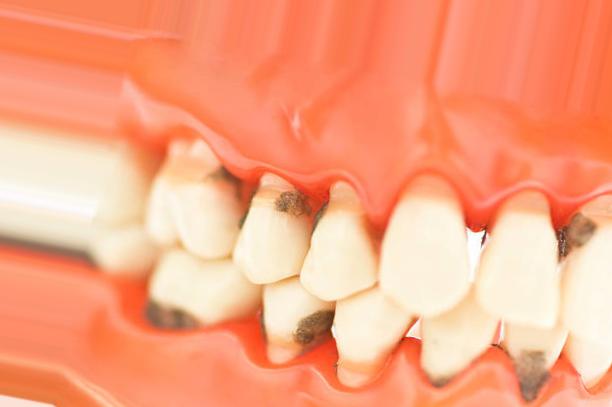
Condition: Caries